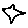
Label: star